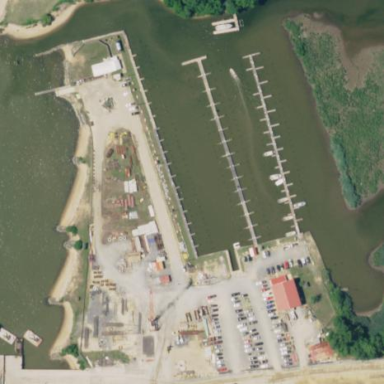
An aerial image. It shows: Marina on leisure land.